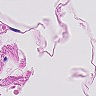
Metastatic tissue present: no